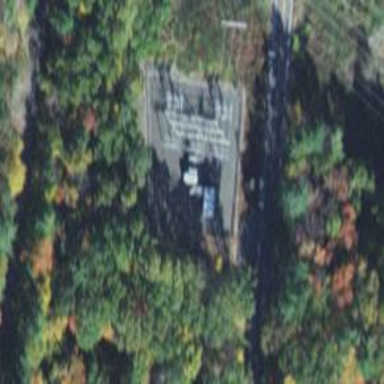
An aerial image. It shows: Distribution level power substation.